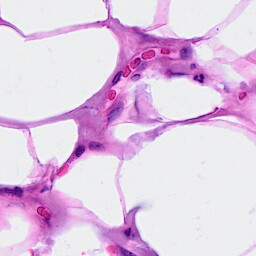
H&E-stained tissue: Breast